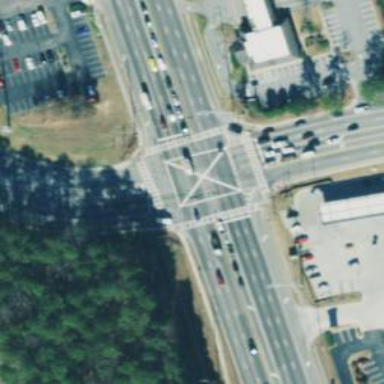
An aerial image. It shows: Marked crossing on the road.